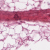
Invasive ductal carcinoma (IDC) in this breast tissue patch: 0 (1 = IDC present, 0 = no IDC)